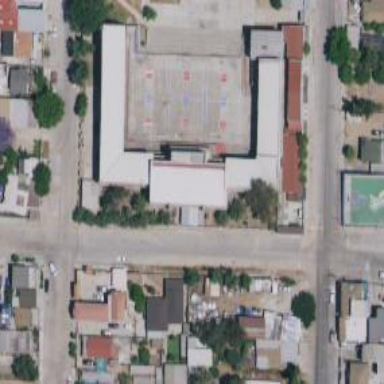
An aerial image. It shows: Kindergarten.